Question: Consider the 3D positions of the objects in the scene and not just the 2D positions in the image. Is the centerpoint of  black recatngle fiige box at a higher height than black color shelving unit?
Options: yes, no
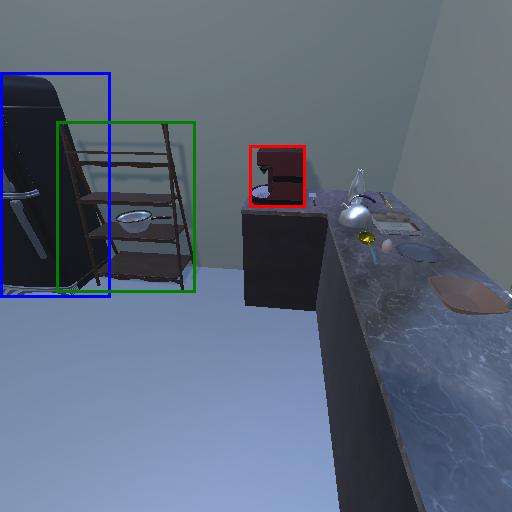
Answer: yes